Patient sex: M
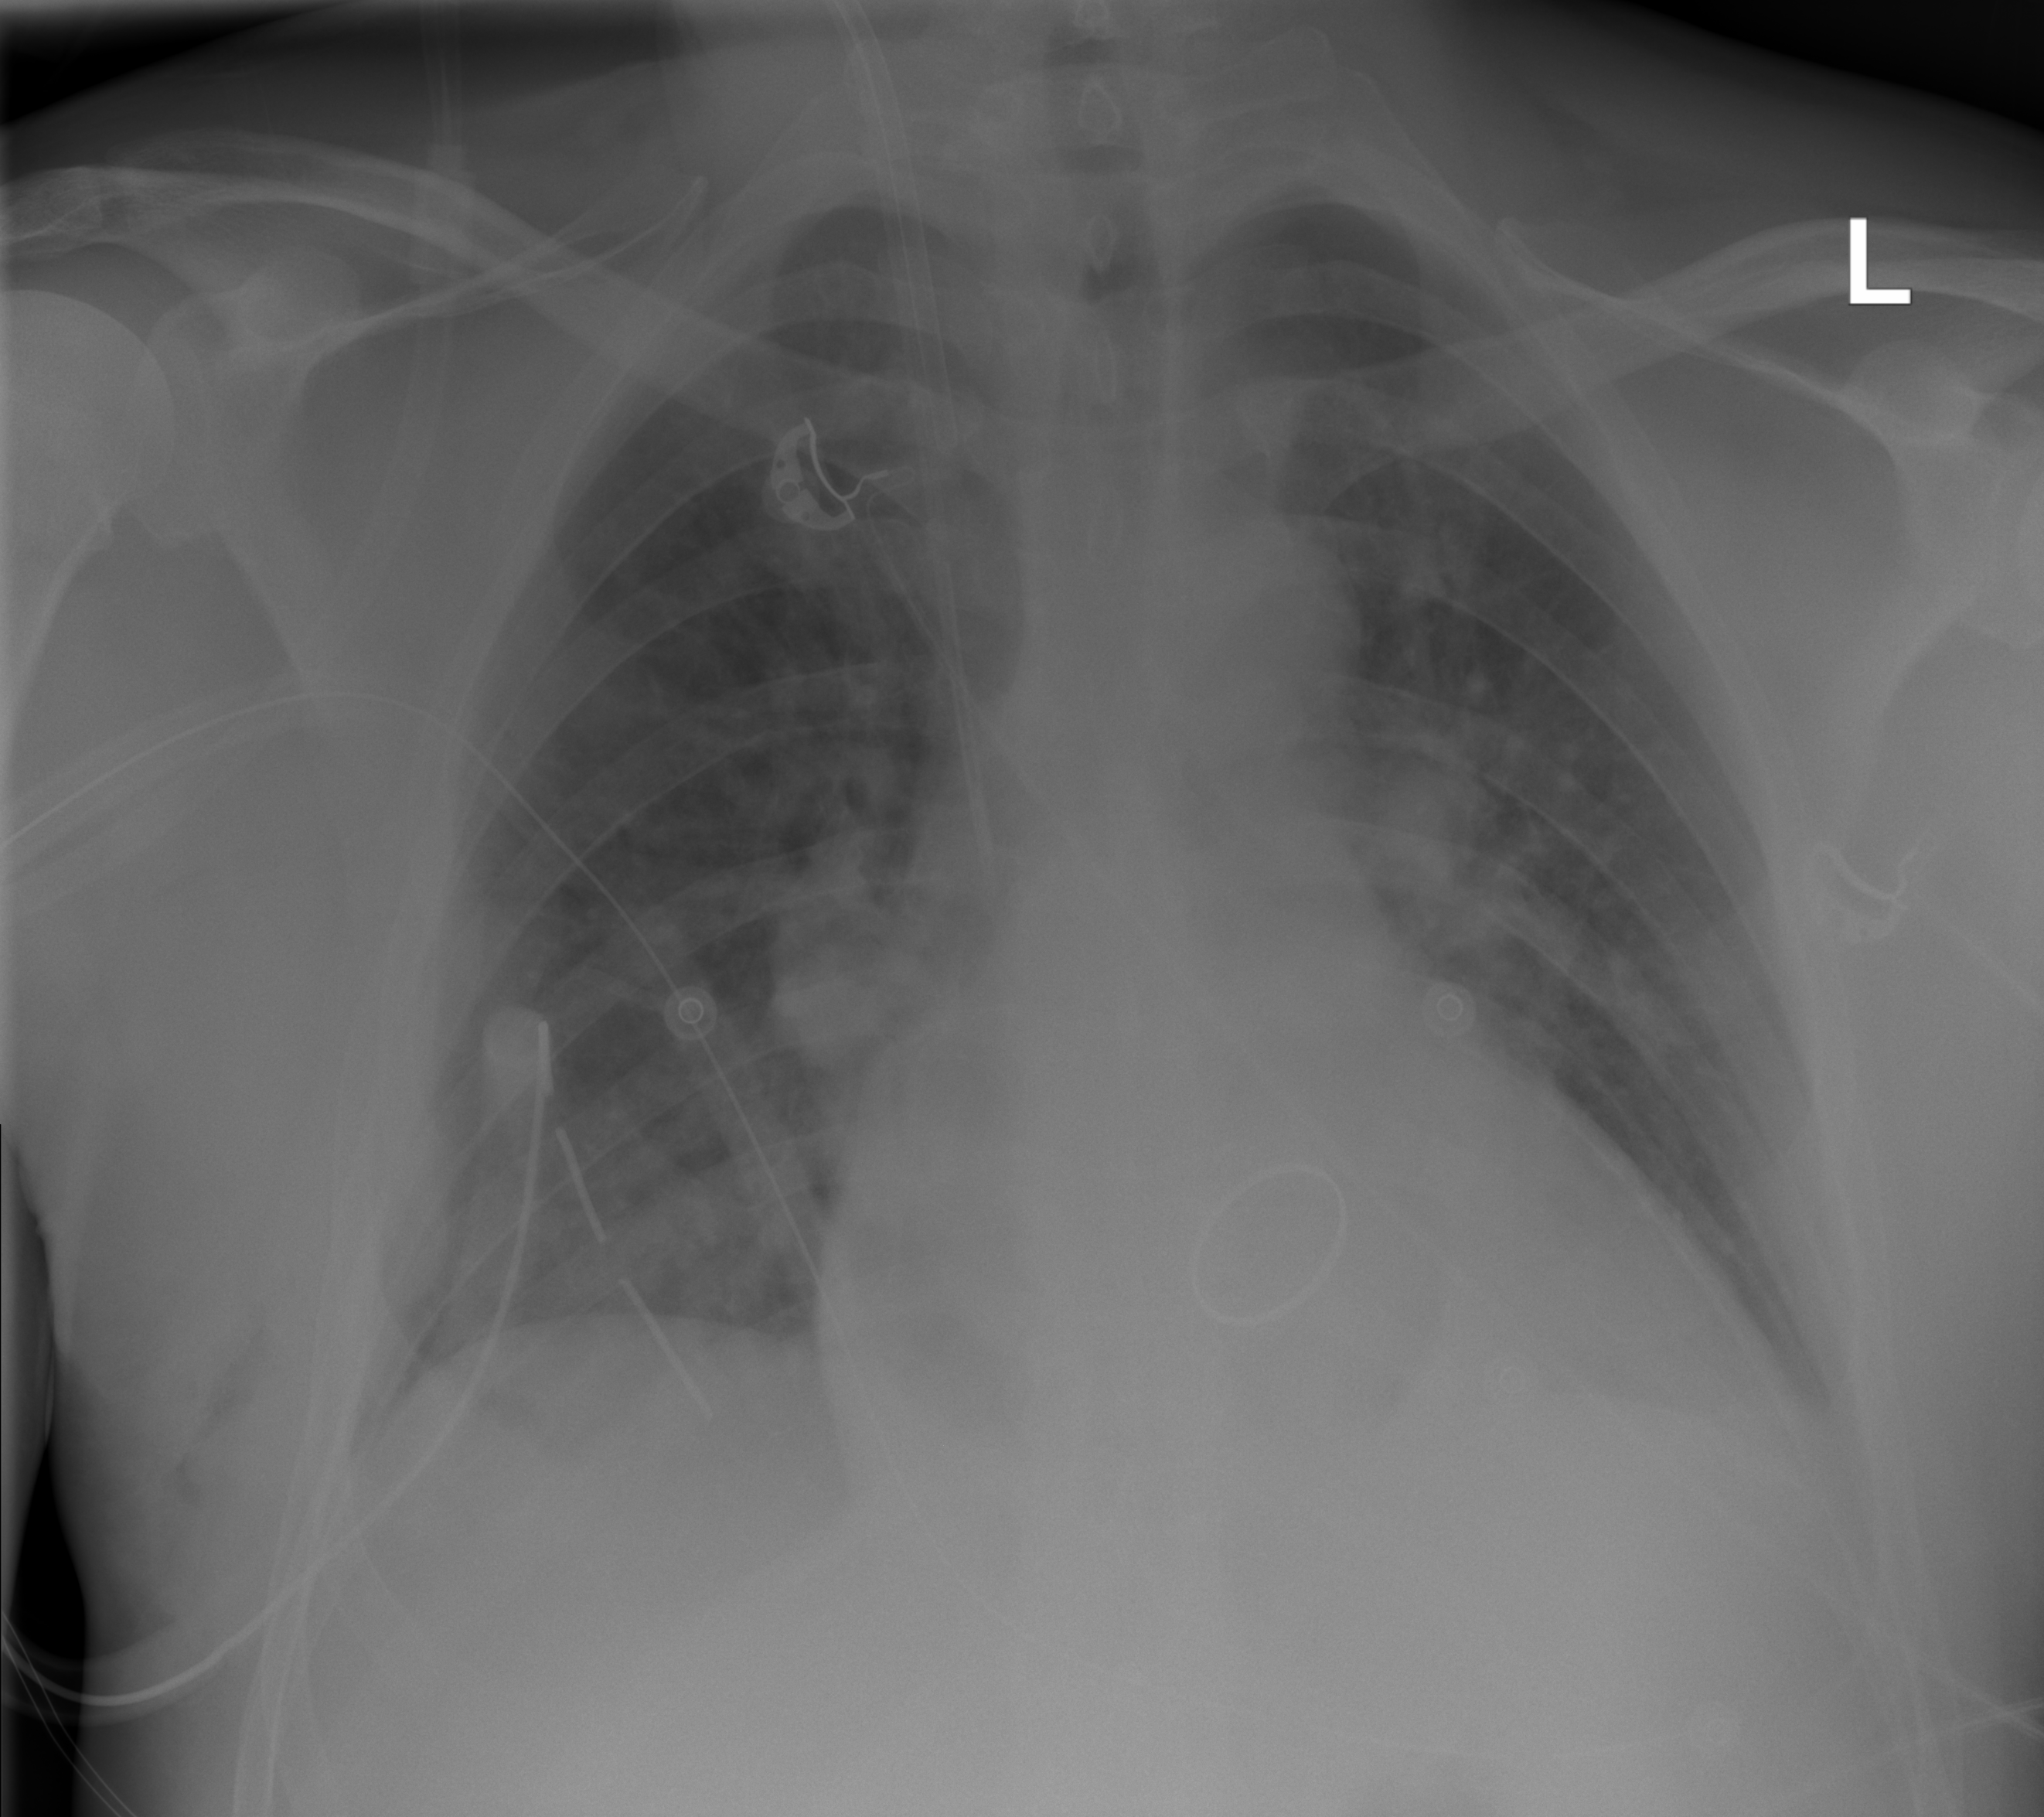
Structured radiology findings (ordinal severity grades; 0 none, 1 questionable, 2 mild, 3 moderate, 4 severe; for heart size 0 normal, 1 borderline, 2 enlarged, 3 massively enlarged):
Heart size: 2
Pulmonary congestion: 2
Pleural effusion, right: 0
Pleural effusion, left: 2
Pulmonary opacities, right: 2
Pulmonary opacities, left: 0
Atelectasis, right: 0
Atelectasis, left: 0